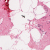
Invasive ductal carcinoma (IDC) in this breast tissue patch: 0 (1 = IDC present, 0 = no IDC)